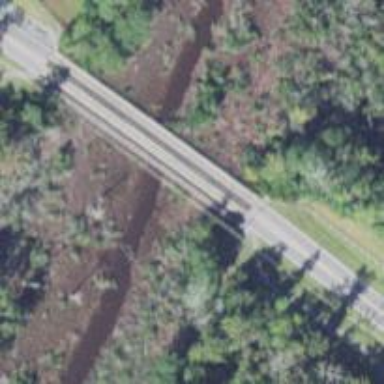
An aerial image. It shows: Unclassified road on bridge.